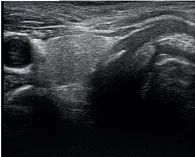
Radiofrequency ablation of the parathyroid glands. Right superior. Parathyroid glands before radiofrequency ablation.
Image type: radiology (ultrasound)